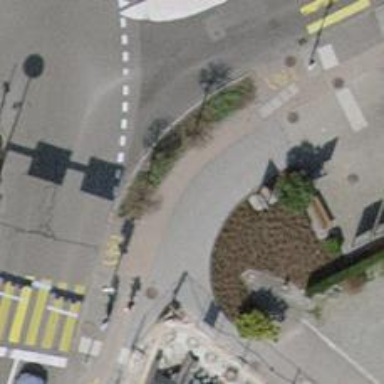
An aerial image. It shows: Path with asphalt for footway and paving stones for cycleway.